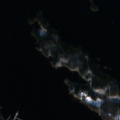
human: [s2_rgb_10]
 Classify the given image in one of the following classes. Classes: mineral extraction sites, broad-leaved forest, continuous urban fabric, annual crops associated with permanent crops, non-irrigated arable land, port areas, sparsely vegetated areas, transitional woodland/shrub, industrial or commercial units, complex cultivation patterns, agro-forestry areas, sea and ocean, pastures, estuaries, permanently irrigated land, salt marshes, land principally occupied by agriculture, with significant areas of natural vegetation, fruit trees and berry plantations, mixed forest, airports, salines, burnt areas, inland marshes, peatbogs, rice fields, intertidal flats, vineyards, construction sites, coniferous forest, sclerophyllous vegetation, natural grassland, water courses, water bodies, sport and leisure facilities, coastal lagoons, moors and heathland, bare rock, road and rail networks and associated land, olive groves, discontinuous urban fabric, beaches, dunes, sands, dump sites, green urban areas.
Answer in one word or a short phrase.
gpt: land principally occupied by agriculture, with significant areas of natural vegetation, mixed forest, water bodies